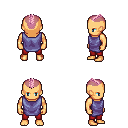
a pixel art fantasy rpg character, male body template, human, tanned skin, chain tabard jacket, red pants, pink short mohawk hairstyle, four views (front, back, left, right), 2x2 character sprite sheet, small pixel art, hard edges, no anti-aliasing